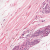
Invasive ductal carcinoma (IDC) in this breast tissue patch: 0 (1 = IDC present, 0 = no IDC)